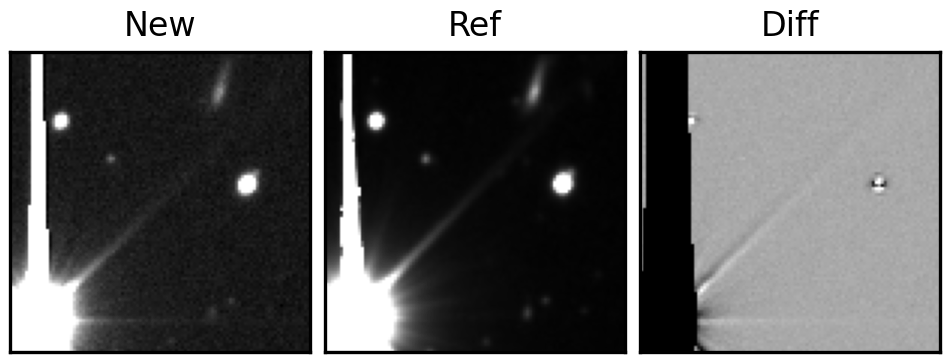
Label: bogus